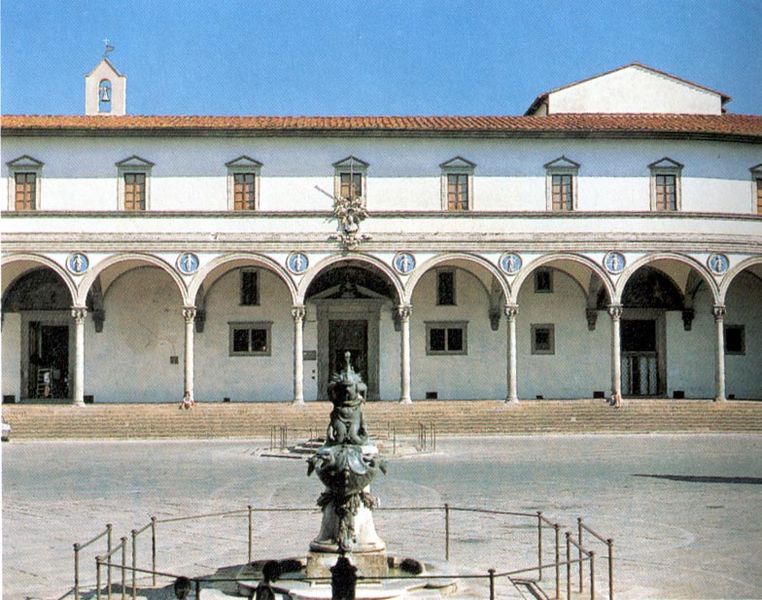
Titel: Ospedale degli Innocenti (Fassade frontal)
Künstler: Filippo Brunelleschi
Standort: Firenze
Institution: Ospedale degli Innocenti
Schlagwörter: blau, himmel, schatten, wasser, weiß, ausschnitt, fenster, säule, säulen, tür, dach, gebäude, haus, sockel, gitter, kirche, figur, personen, brunnen, dachziegel, tondo, skulptur, statue, spanien, bogen, italien, sonnenlicht, giebel, sprossenfenster, beige, hof, wolkenlos, platz, treppe, treppen, arch, arches, architecture, blue, church, column, columns, palace, red, religious, stair, stairs, steps, white, window, black, empty, gray, grey, windows, detail, ornamente, picture, brown, geländer, stufen, tor, foto, bögen, eingang, arkade, innenhof, loggia, gewölbe, glockenturm, kirch, kloster, türmchen, palast, denkmal, arkaden, wappen, glocke, angel, sky, stone, rundbögen, romanik, florenz, building, house, water, ziegeldach, roof, tower, stange, entrance, plants, porch, color, brunne, glass, photo, sculpture, absperrung, hasu, children, door, flag, fence, cupid, putti, italy, sunny, säulengang, human, fahnenstange, romanisch, arkadengang, arc, doors, renaissance, mehreck, courtyard, square, facade, front, hospital, italian, place, fountain, medaillons, art, marstall, colour, fresco, blue sky, mexico, mask, huas, portal, satue, arcs, indian, photograph, photography, florent, tiles, car, babies, piazza, tile, concrete, bath, cloister, bell, sticks, collonade, terracotta, plaza, arcade, florence, colonial, fences, pillars, bulding, elephant, yard, neo classical, ventuto, innocent, bells, ospedale, innocents, fountaint, blue white, archietecture, doppelanlage, staire, mission, brunelleschi, hindu, greu, orphans, agora, railings, piazzo, roundels, roundel, front side, no people, brnnenfigur, diaoxiang, administration, wuidling, door', haus brunnen hof himmel b´